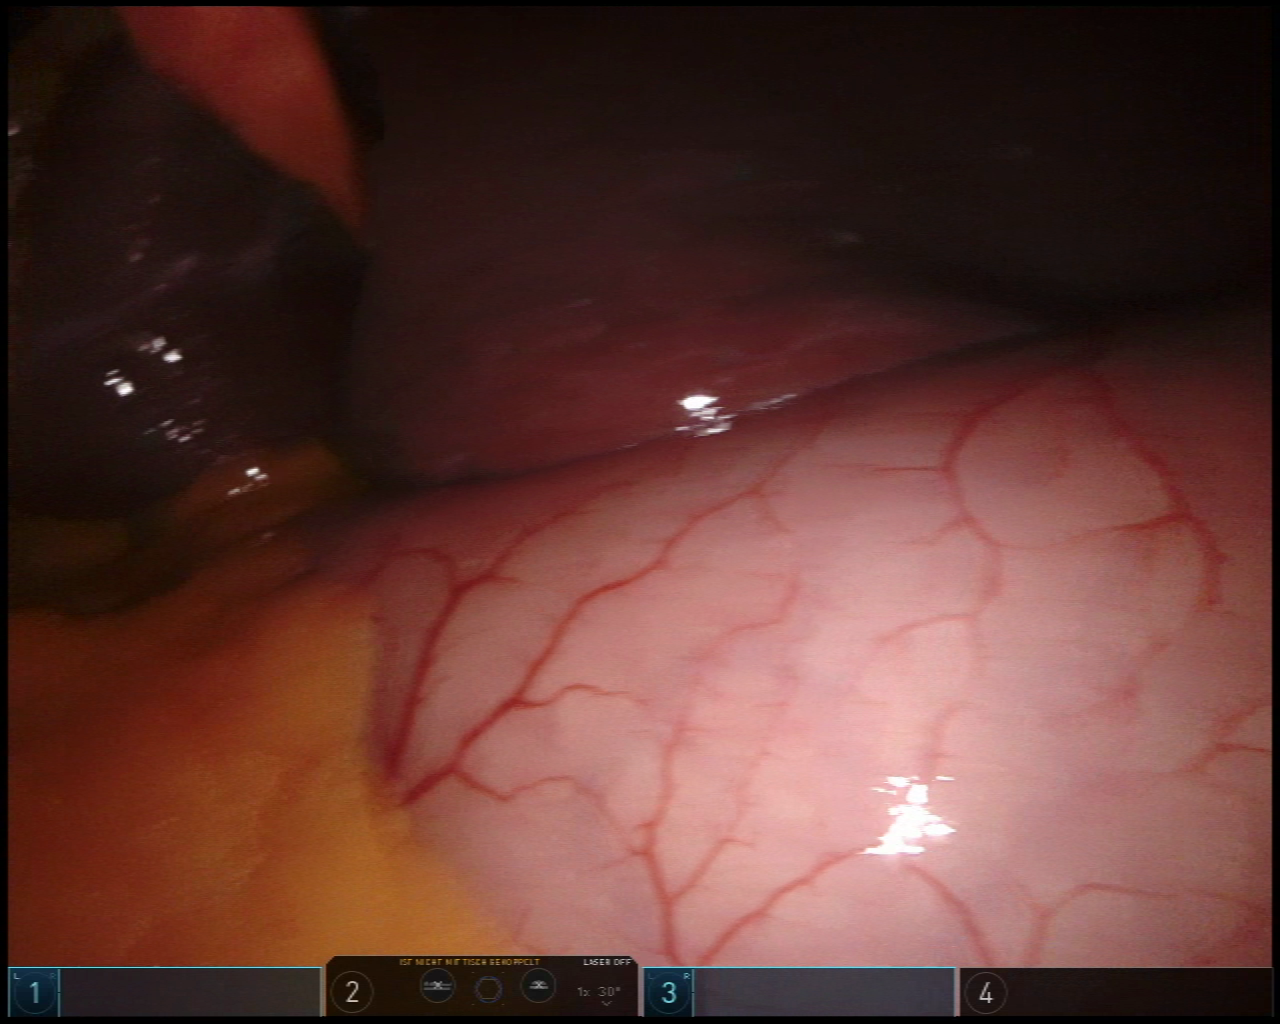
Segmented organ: stomach
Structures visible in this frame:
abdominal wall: yes
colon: no
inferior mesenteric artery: no
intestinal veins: no
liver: yes
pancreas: no
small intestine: no
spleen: no
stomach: yes
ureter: no
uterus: no
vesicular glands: no